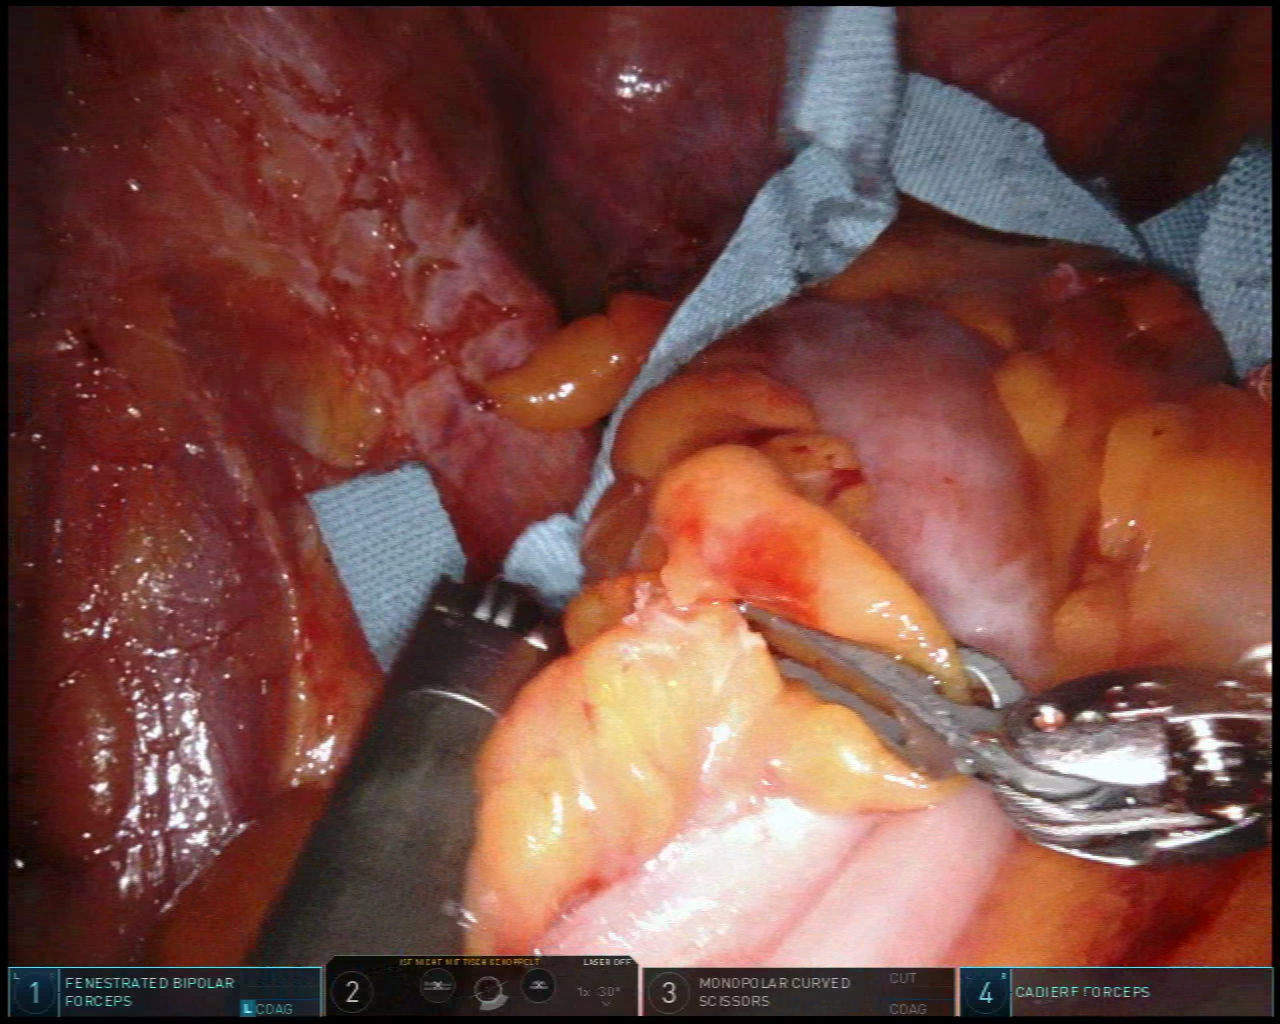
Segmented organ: colon
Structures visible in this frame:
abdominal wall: yes
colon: yes
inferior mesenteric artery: no
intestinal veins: no
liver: no
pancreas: no
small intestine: no
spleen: no
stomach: no
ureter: no
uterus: no
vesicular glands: no